Question: I have a custom view which is a 'RelativeLayout' which contains a 'ListView' (both are set to match parent - width and height).
On top of the list I have a 'View' as seen in the picture below:

I want that the only part that will be drawn is the rect of my 'View' (marked with gray), while all the other portion of the view will be transparent.
is there a way I can do this?
I already tried to extend 'RelativeLayout' and override its 'onDraw()' method, but I didn't manage to draw only the specific region (marked in gray).
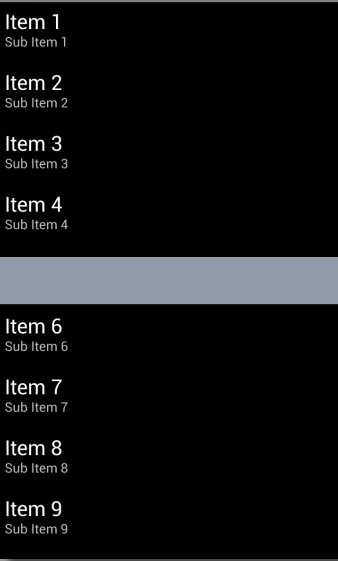
Answer: Eventually, I did it by extending 'RelativeLayout' and override its 'draw()' method.
'''
@Override
protected void draw(Canvas canvas) {
canvas.clipRect(magnifiedRegion.getLeft(), magnifiedRegion.getTop(), magnifiedRegion.getRight(), magnifiedRegion.getBottom());
super.draw(canvas);
}
'''
where 'magnifiedRegion' is my View as it mentioned in the question above.
Note: you must set 'this.setWillNotDraw(false);' in the constructor or else, 'draw()' method won't be called by the framework (since our root view is a 'ViewGroup' - it's an optimization Android framework does by default).